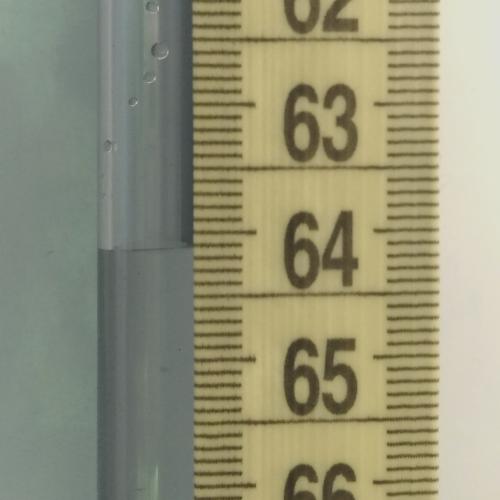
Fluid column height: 64.1 cm